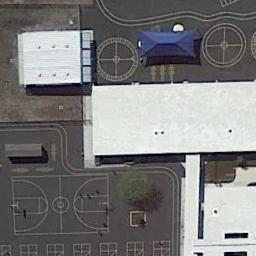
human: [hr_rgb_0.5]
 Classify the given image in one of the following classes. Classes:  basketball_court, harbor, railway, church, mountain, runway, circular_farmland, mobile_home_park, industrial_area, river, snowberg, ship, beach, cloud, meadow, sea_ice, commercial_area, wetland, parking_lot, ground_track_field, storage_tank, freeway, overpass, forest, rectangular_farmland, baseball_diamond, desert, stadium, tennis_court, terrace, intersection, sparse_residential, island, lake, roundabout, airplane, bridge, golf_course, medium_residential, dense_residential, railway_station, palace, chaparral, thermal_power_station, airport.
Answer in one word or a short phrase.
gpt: basketball_court